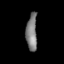
Tissue: skin
Cell type: Epithelial cells
Senescence score: 0.2719
Nuclear area (px): 392
Mean DAPI intensity: 126.429